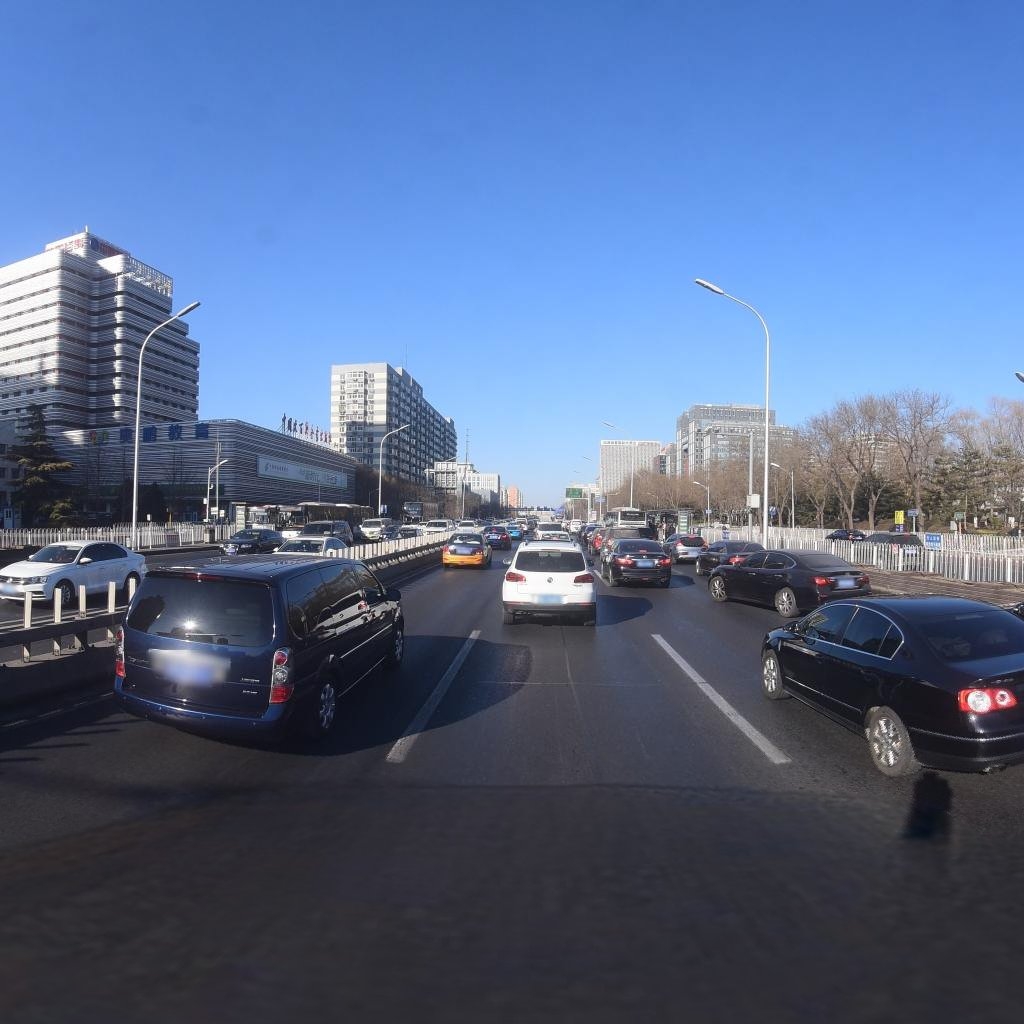
Region: Xicheng
Road damage annotations: transverse patch, longitudinal patch